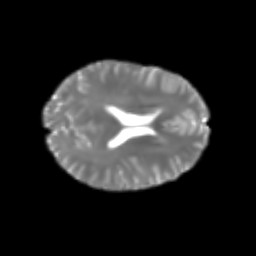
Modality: T2w
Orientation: axial
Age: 23
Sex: male
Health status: healthy